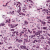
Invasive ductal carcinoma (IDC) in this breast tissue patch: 1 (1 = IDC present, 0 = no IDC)